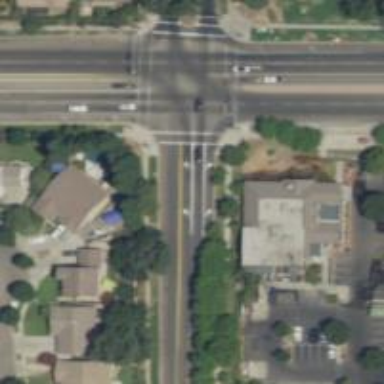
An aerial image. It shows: Crossing with marked lines on the road.